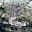
Label: 2